Interaction volume radius: 5 \u00c5
Interaction volume height: 25 \u00c5
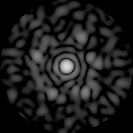
Disorder parameter: 0.8263